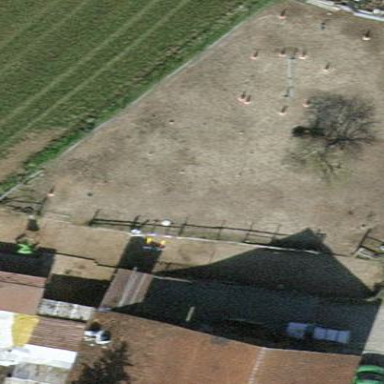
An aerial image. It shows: Equestrian sports pitch with fine gravel surface.